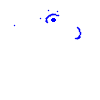
Particle: electron